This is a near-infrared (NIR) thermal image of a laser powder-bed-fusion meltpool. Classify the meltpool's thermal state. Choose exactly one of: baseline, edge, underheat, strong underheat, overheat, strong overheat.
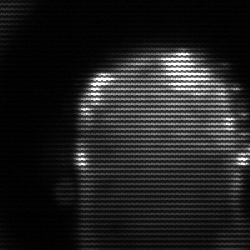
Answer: baseline